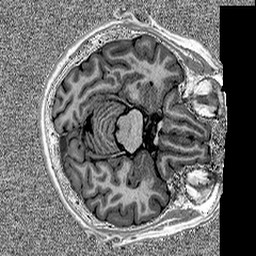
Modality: MP2RAGE
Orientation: axial
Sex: female